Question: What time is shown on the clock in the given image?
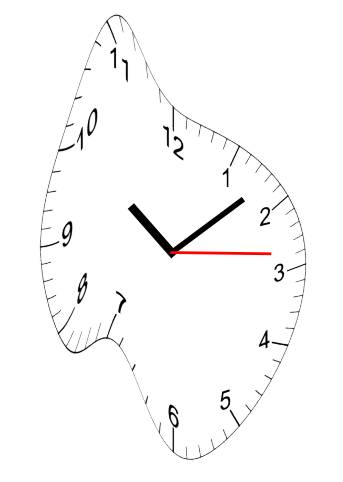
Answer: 10:08:14